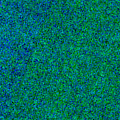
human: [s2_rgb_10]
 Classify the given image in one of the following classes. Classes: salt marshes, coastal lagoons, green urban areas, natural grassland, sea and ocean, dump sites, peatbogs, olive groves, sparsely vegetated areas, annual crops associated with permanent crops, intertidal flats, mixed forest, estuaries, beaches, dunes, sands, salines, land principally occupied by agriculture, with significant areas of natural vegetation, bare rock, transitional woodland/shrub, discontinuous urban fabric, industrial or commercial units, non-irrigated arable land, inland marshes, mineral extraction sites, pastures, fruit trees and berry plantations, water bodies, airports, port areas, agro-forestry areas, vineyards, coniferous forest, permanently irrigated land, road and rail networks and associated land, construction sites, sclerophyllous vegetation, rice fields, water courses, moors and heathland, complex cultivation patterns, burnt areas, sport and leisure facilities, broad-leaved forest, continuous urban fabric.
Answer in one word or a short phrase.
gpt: sea and ocean